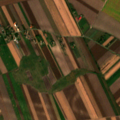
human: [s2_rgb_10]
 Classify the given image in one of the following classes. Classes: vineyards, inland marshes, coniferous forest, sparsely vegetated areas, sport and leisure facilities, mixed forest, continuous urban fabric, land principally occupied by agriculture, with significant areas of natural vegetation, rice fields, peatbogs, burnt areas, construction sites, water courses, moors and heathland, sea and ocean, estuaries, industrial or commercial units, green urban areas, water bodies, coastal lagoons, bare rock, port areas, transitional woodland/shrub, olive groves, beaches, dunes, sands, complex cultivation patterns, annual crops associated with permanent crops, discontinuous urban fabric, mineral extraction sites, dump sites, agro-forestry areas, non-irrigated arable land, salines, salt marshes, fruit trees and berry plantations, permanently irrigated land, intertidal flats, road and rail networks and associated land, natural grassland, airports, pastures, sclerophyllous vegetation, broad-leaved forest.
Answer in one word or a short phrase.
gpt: non-irrigated arable land, complex cultivation patterns